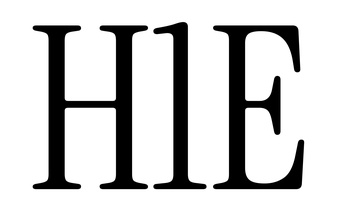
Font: InstrumentSerif-Regular